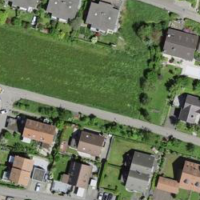
EUNIS habitat code: 54
Species observed at this site:
Zoropsis spinimana